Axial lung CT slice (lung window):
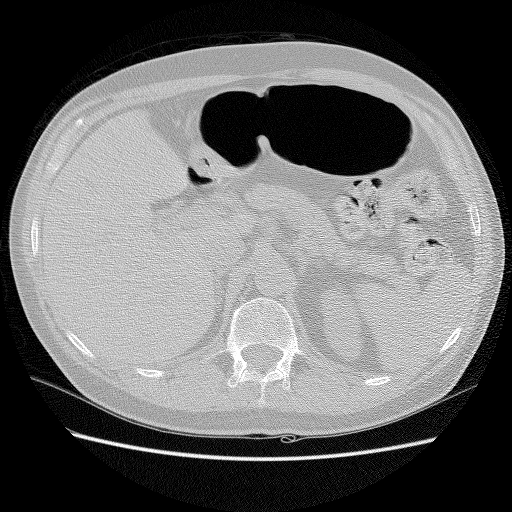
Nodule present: no